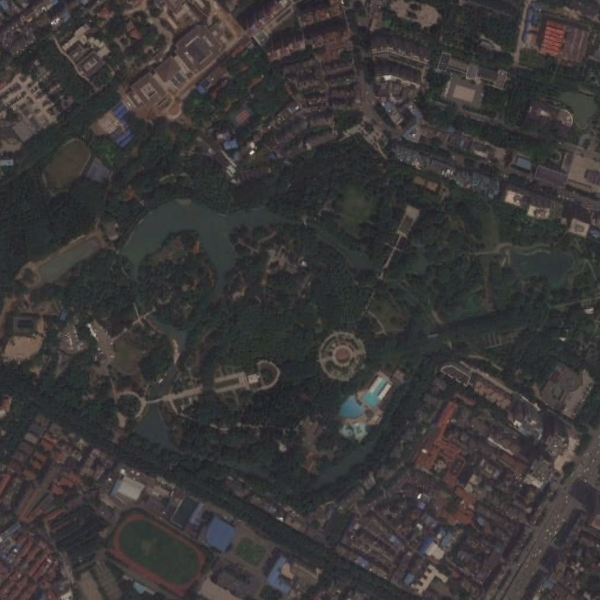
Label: Park